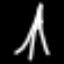
Label: The Eiffel Tower